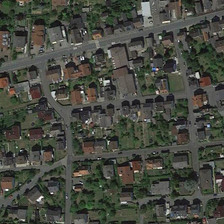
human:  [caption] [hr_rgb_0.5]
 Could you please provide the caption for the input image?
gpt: several crosses separate the residential in to pieces .

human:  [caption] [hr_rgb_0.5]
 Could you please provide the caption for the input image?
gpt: we can see roads and lots of little houses and trees in this residential area .

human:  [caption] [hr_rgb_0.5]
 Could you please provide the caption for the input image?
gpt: winding roads and houses can be seen in the area  with trees and lawns around .

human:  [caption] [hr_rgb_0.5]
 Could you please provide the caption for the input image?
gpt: winding roads and houses can be seen in the area  with trees and lawns around .

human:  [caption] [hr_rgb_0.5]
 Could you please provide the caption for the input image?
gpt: many buildings and green trees are in a dense residential area .